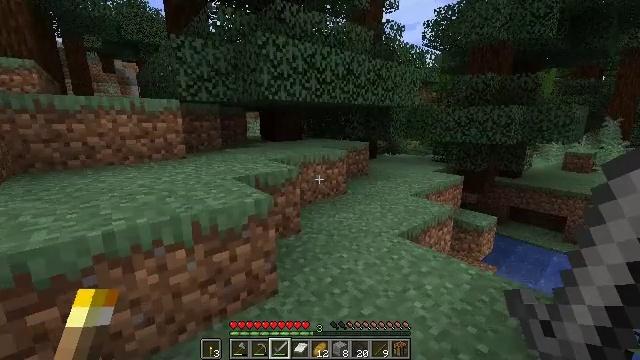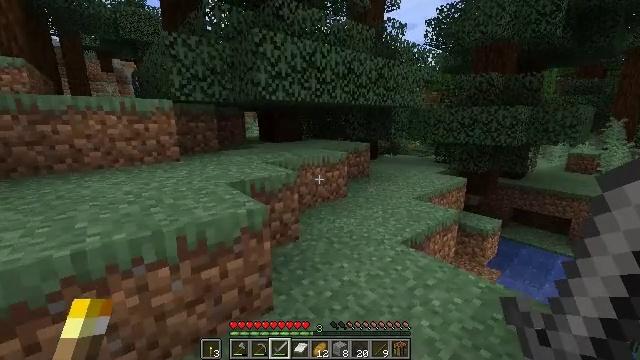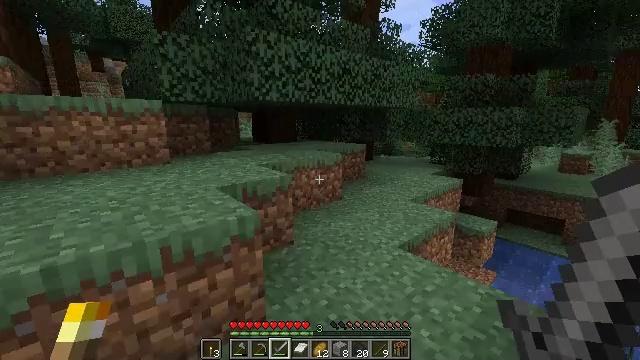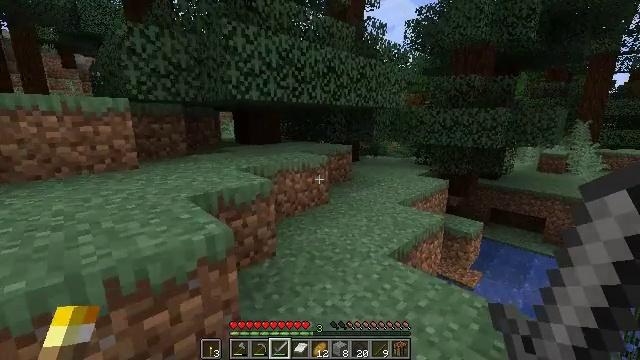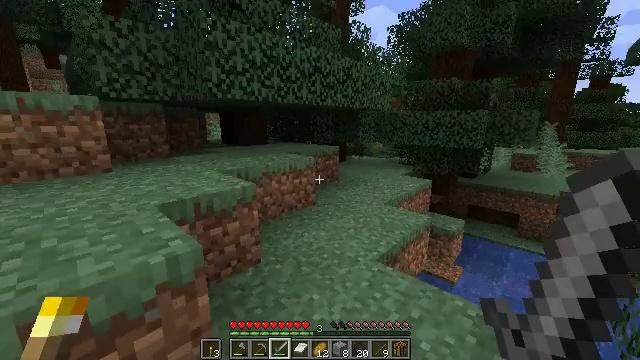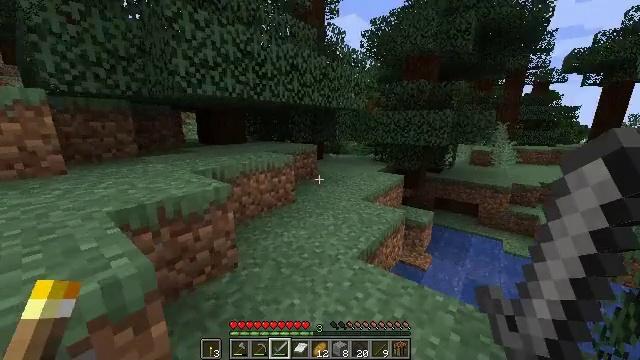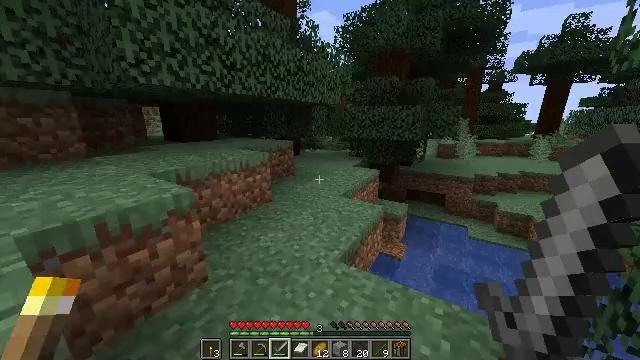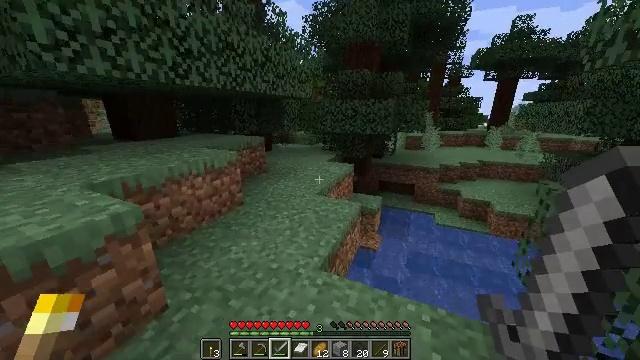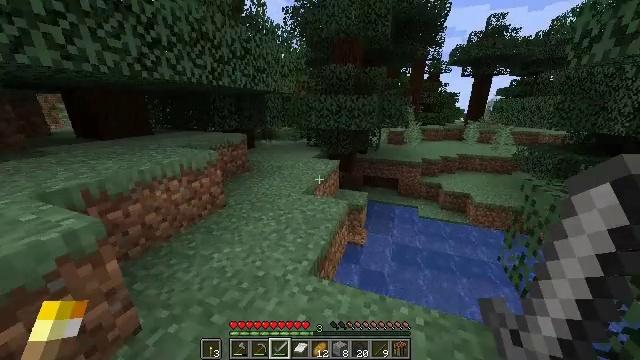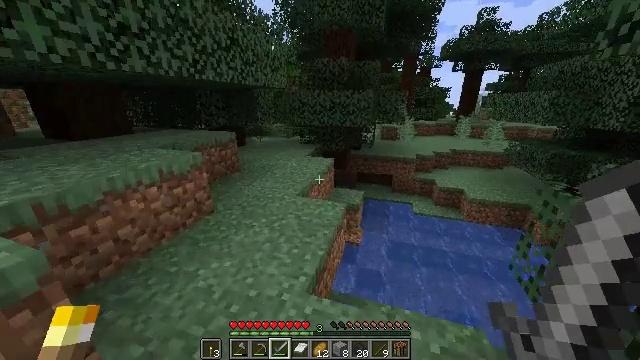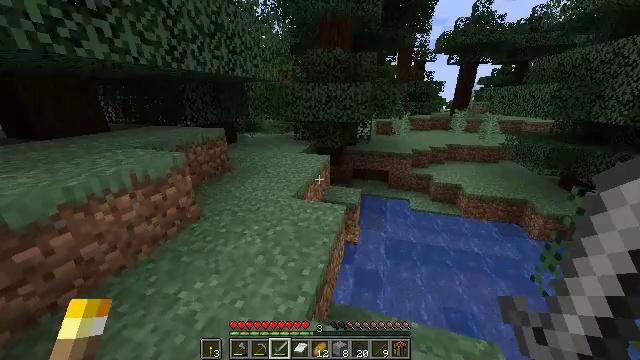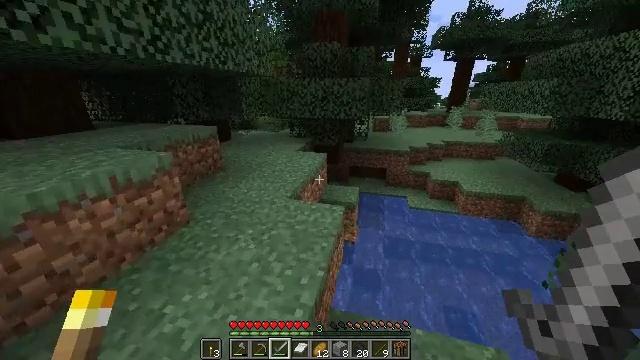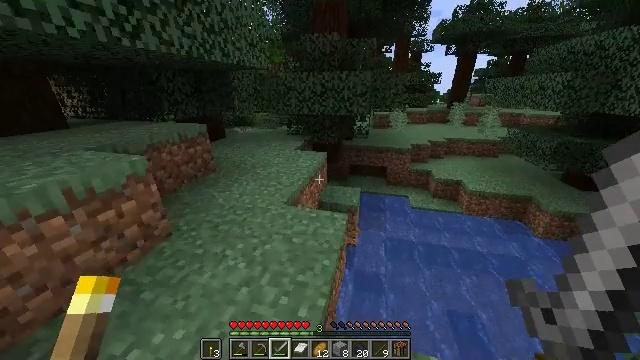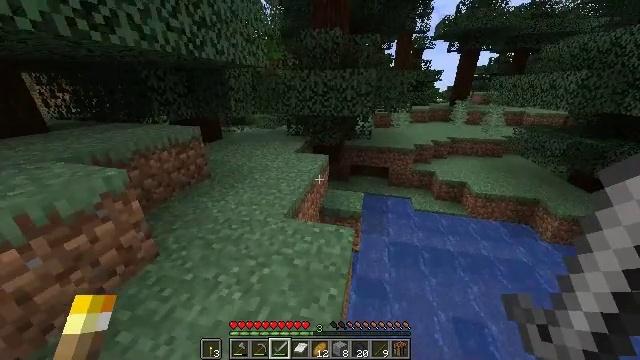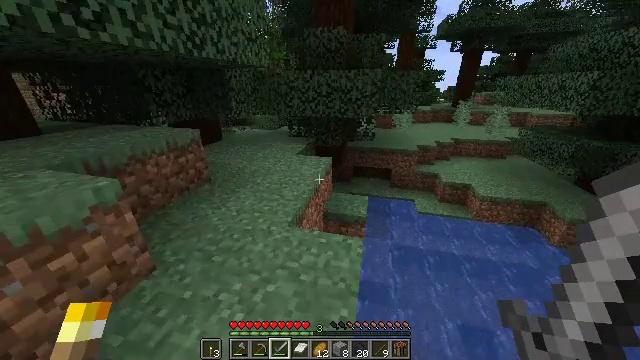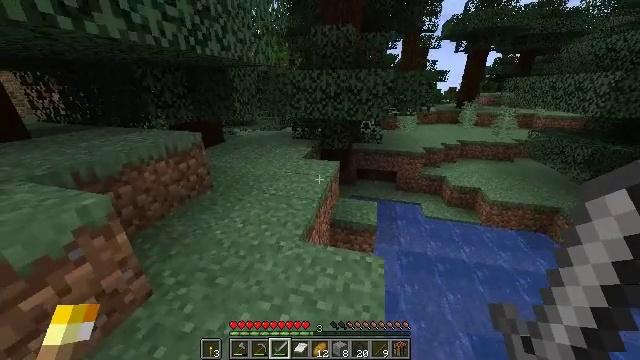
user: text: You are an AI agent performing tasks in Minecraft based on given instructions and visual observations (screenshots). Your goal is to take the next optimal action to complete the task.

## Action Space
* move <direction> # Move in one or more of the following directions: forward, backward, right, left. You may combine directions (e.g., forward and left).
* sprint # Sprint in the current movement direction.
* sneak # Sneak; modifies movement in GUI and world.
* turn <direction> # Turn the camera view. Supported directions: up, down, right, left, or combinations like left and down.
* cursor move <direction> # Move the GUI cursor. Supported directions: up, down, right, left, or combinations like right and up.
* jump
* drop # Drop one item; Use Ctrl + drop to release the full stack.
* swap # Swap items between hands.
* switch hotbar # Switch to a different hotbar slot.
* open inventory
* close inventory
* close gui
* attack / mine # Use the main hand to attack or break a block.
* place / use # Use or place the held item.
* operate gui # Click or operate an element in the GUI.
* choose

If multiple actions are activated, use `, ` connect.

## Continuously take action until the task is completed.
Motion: motion action
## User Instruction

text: Break the spruce leaves to clear the area.
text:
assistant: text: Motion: move forward
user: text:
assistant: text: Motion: move forward, turn right
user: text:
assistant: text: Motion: move forward, sprint, turn right
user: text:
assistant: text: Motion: move forward, sprint, turn right
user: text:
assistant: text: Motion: move forward, sprint, turn right and down
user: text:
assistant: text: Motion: move forward, sprint, turn right and down
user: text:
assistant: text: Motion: move forward, sprint, turn right and down
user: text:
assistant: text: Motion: move forward, sprint, turn right and down
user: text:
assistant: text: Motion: move forward, sprint, turn right and down
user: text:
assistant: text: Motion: move forward, sprint, turn right and down
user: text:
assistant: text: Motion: move forward, sprint, turn right
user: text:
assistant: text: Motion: move forward, sprint
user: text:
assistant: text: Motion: move forward and move left, sprint
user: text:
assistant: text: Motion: move forward and move left, sprint
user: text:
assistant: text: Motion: move forward and move left, sprint
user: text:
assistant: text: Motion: move forward and move left
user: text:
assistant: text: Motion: move forward and move left
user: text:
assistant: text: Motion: move forward and move left
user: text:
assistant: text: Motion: move forward and move left
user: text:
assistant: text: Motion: move forward and move left, turn left and up
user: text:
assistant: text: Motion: move forward and move left, turn left and up
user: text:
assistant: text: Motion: move forward and move left, turn left
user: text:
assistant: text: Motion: move forward
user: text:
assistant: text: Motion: move forward
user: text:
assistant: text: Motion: move forward
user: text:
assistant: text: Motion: move forward
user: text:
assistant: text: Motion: move forward
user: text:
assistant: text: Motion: move forward
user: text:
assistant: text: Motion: move forward and move right
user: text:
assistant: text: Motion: move forward and move right